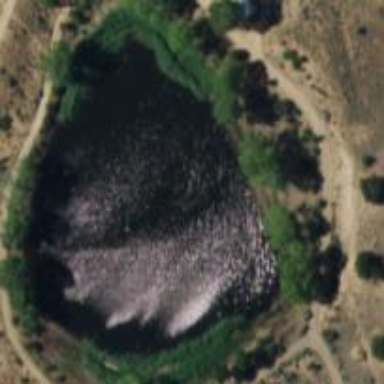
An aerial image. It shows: Serene pond surrounded by nature.